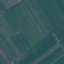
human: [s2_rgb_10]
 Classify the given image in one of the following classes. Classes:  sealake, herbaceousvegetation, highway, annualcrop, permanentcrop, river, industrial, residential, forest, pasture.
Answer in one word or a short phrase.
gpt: AnnualCrop